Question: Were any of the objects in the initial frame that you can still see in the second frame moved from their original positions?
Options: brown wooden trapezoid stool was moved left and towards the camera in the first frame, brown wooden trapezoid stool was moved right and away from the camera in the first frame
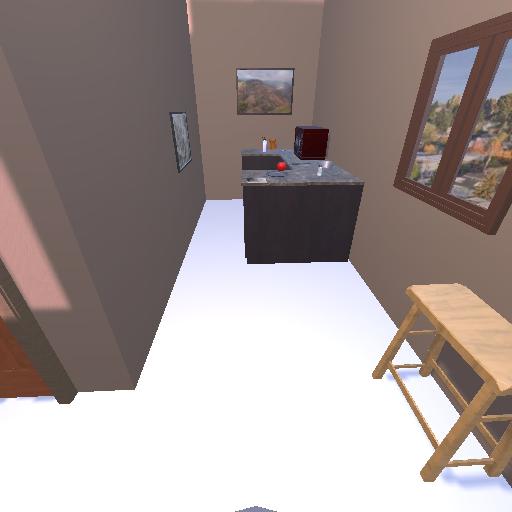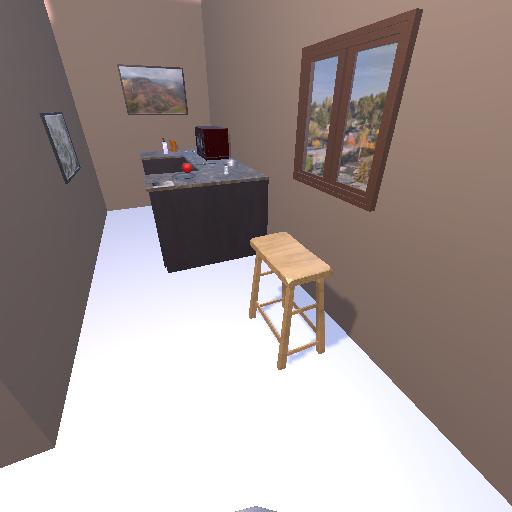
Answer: brown wooden trapezoid stool was moved left and towards the camera in the first frame